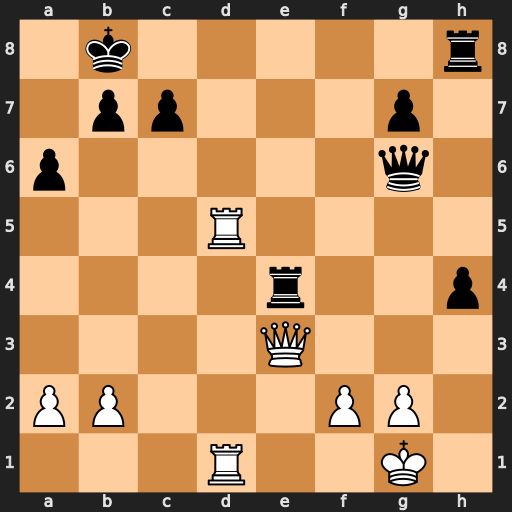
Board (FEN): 1k5r/1pp3p1/p5q1/3R4/4r2p/4Q3/PP3PP1/3R2K1
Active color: w
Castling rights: -
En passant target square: -
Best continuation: Rd8+ Rxd8 Rxd8#